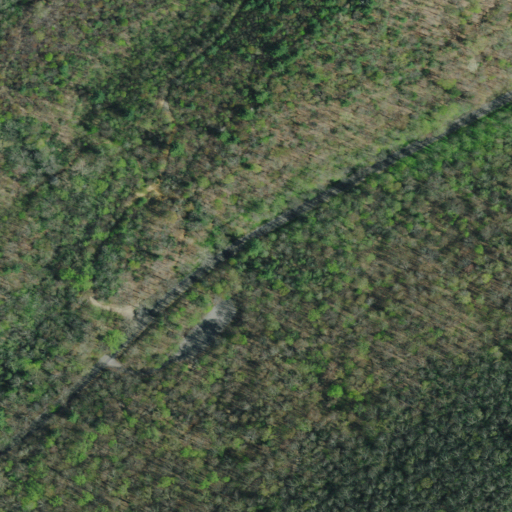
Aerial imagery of gap in Tennessee named Horse Cove Gap containing deciduous forest, mixed forest, and open development